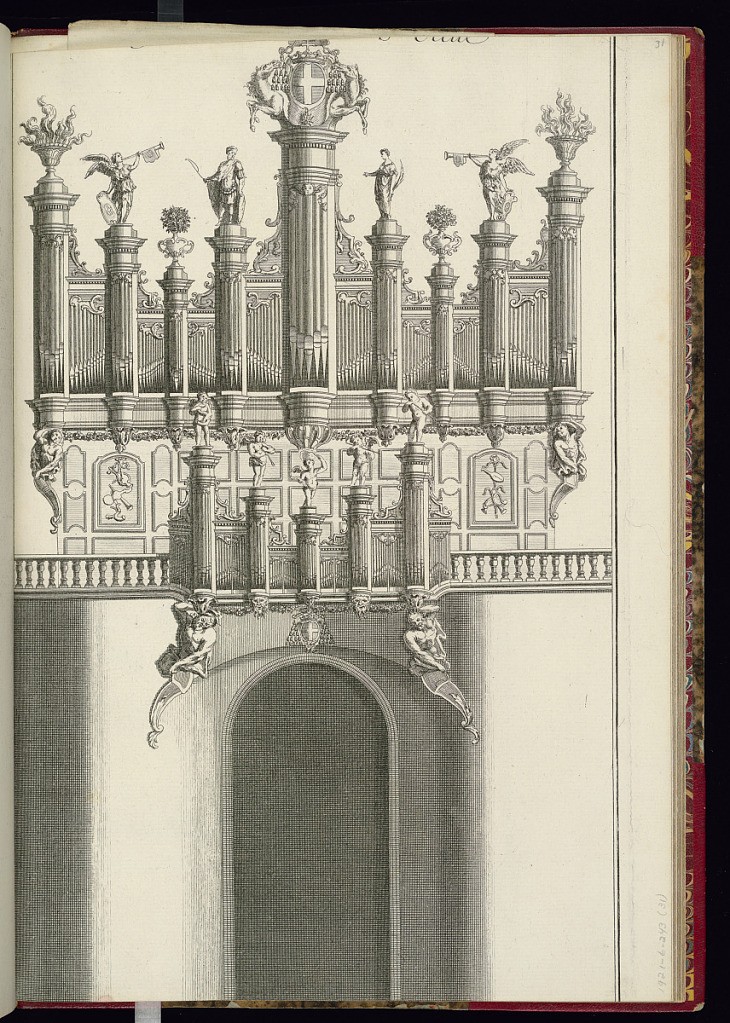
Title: Print
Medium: Etching and engraving on laid paper
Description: Elevation of a large organ. The organ pipes are spaced between and within nine columns, on top of which are statues of vases with fire and plants, angels blowing horns, and a medallion with a cross flanked by two horses. On the level of the balustrade are five columns with winged putti on top. The print has been cut at the top and bottom of the plate.